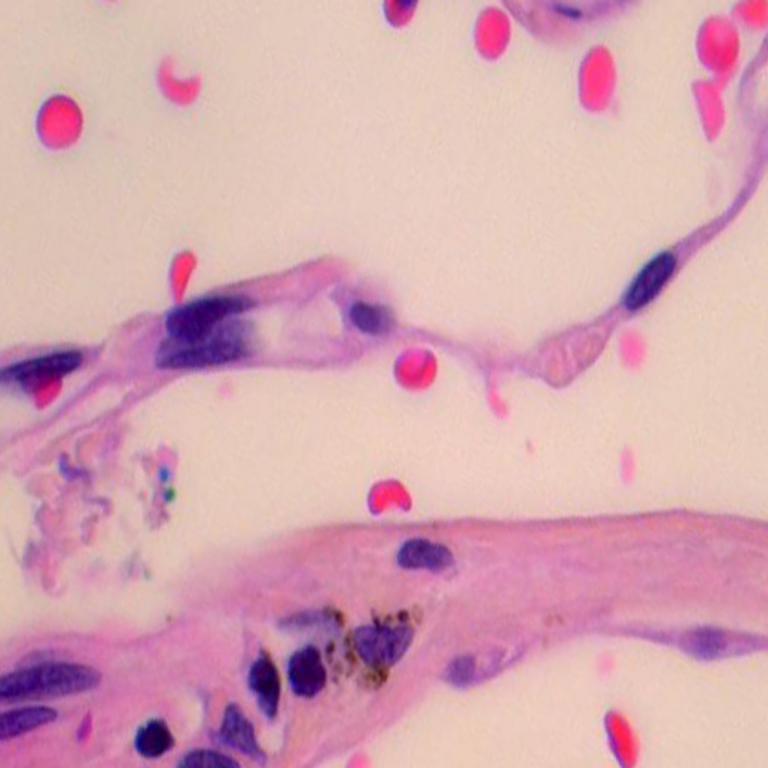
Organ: lung
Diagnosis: benign